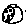
Label: moon